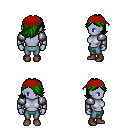
a pixel art fantasy rpg character, female body template, dark elf, purple skin, steel arm armor, teal pants, green swoop hairstyle, red bandana, brown shoes, four views (front, back, left, right), 2x2 character sprite sheet, small pixel art, hard edges, no anti-aliasing